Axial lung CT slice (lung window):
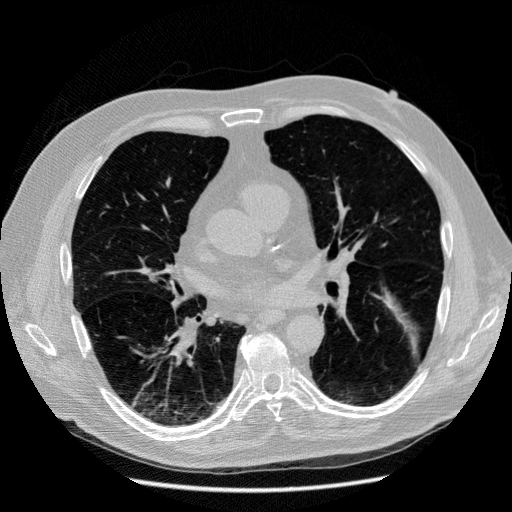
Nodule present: no